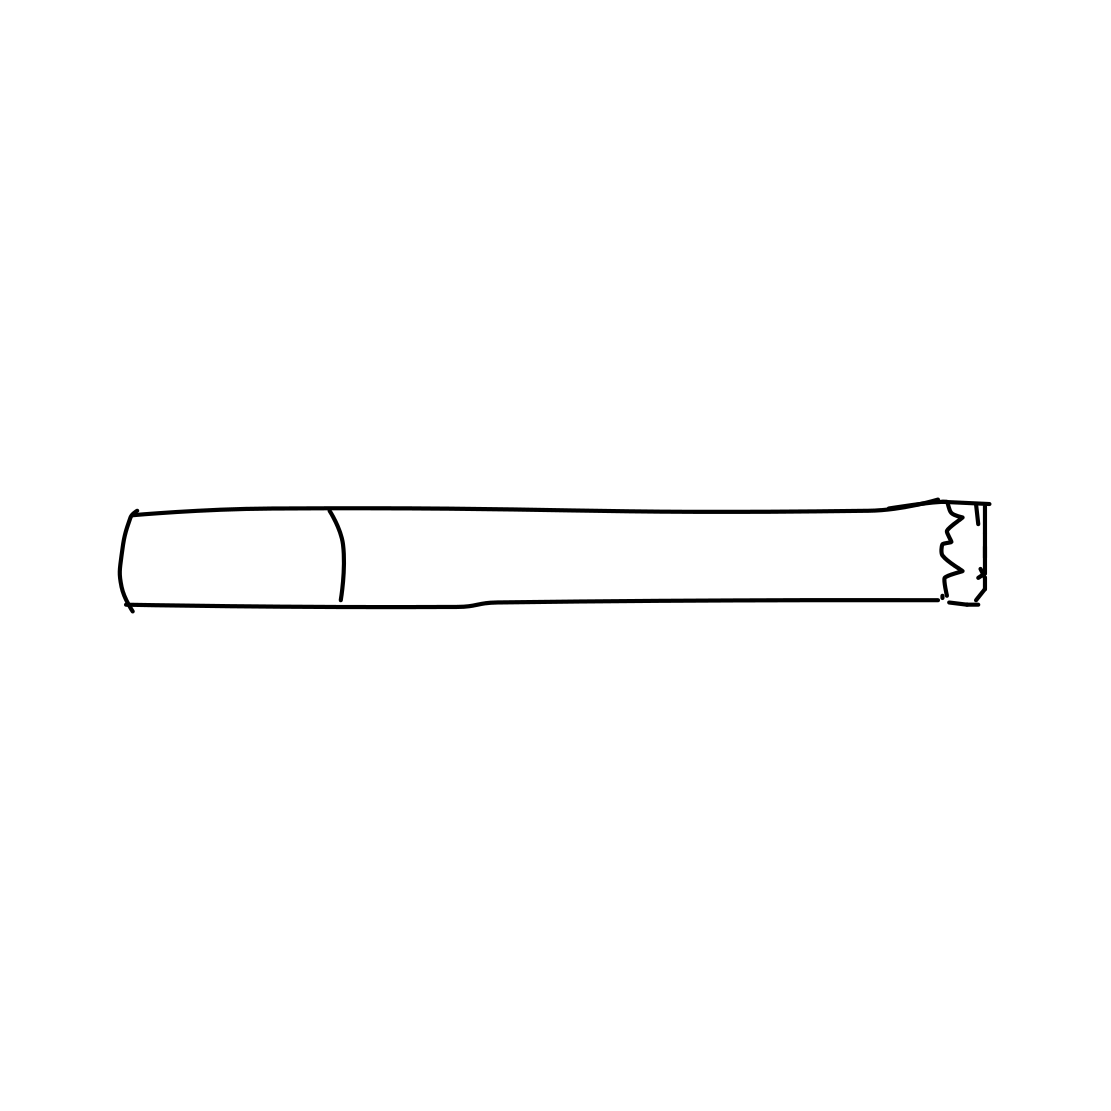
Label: cigarette